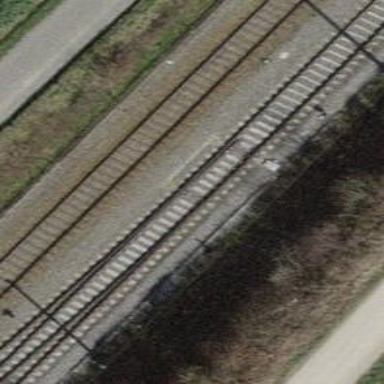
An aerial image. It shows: Railway switch.